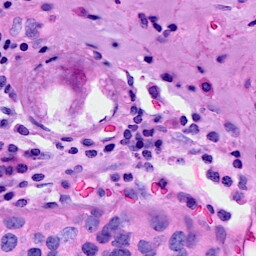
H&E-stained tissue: Breast